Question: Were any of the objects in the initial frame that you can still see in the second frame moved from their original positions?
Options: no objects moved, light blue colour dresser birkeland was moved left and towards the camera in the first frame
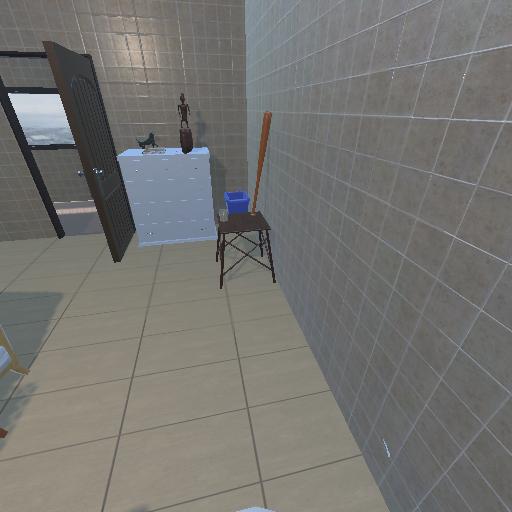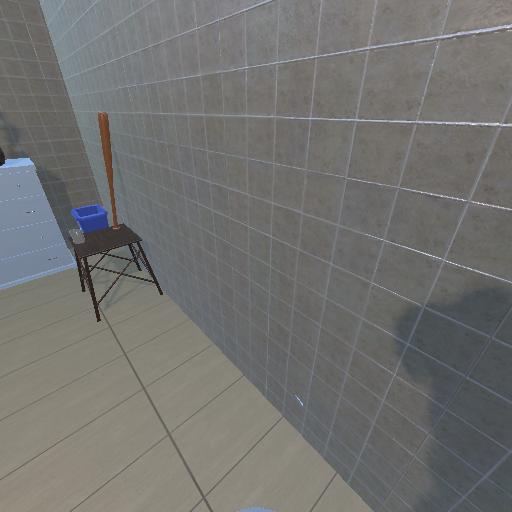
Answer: no objects moved